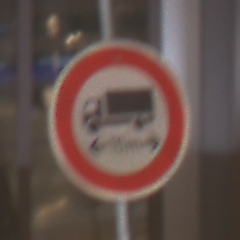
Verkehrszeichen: TatsaechlicheLaenge
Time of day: NotSpecified
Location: Indoor (Urban)
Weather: NotSpecified
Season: NotSpecified
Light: Artificial